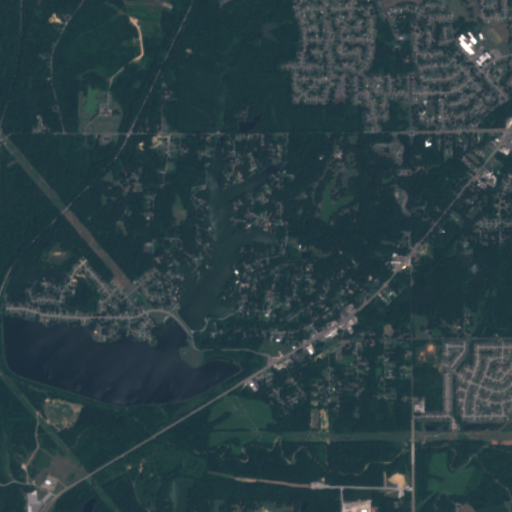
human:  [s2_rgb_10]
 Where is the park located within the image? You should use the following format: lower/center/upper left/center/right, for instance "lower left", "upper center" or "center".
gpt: The park is located in the upper right of the image.
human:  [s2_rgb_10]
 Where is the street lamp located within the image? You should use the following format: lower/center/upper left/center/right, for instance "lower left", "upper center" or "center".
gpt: The street lamp is located in the upper right of the image.
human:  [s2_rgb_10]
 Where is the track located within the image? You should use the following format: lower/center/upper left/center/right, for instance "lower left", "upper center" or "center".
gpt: There is no track in the image.